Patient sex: M
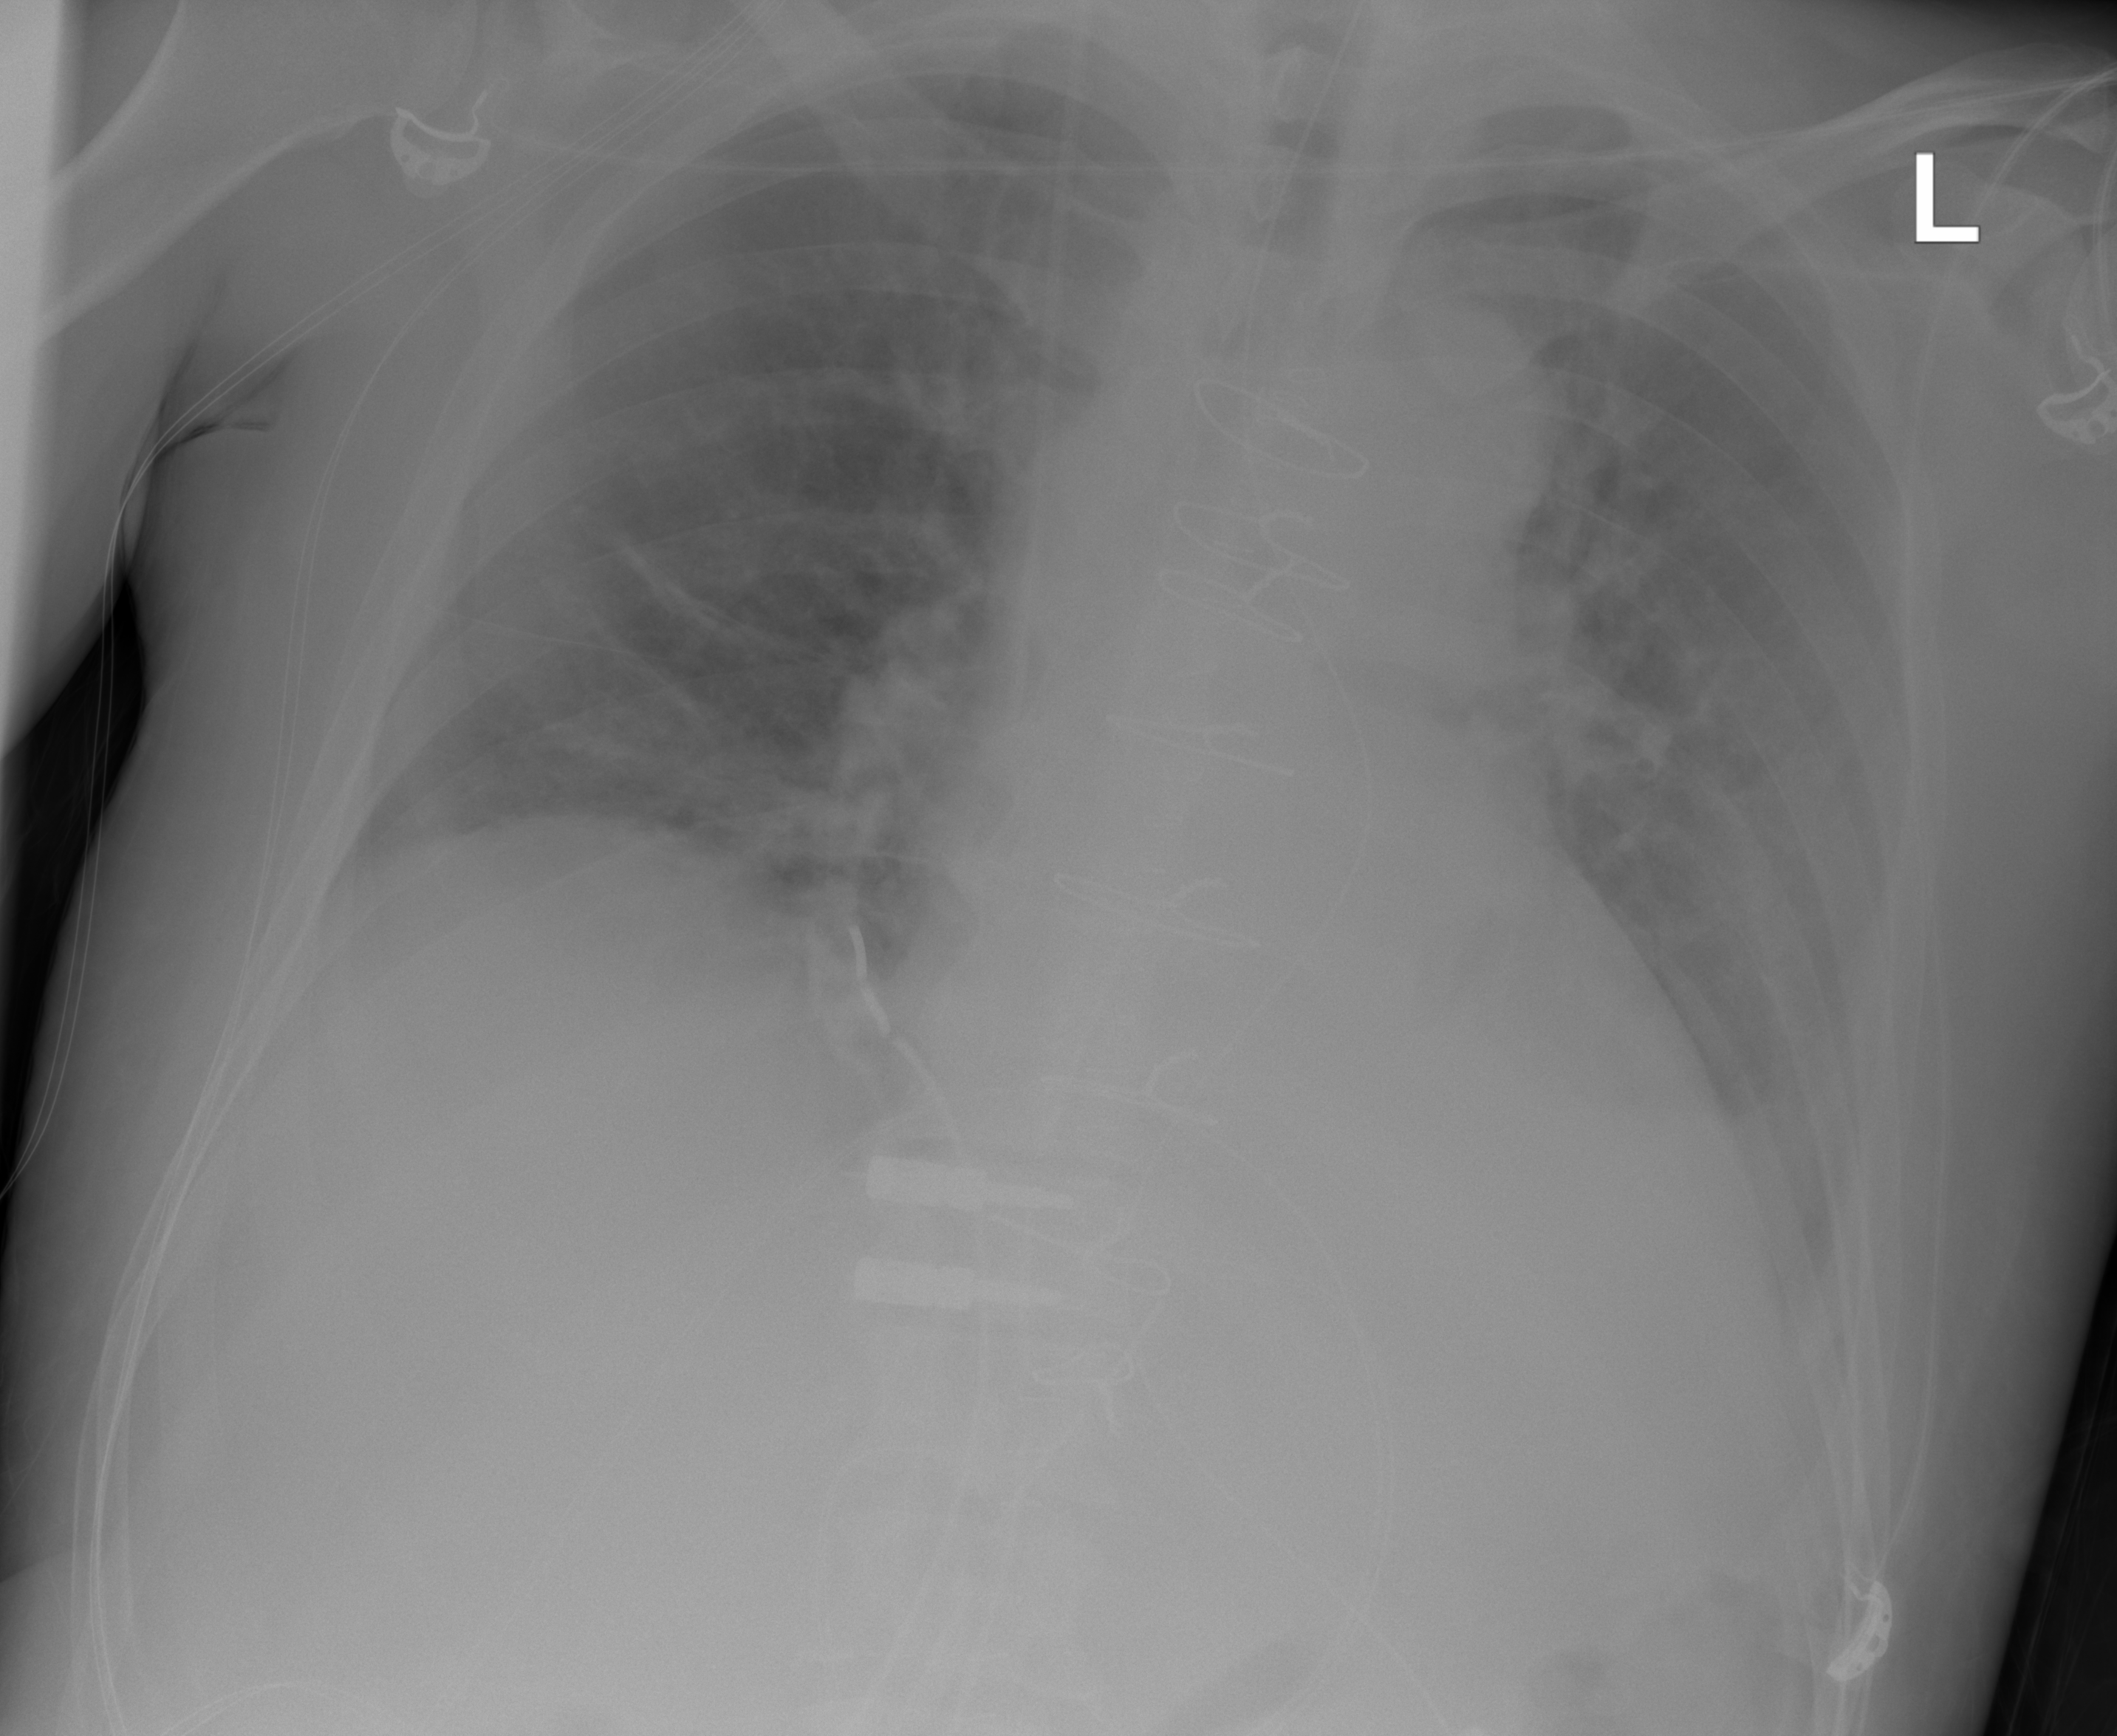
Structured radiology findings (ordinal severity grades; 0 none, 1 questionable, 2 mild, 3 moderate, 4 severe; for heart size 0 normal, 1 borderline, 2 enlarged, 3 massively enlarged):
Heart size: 2
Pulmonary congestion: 2
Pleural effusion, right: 0
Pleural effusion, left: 2
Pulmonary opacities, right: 0
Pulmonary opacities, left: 0
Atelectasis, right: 2
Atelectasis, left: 0